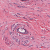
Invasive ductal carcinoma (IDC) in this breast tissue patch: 1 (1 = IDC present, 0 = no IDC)